Aerial crown-view tile of a tropical tree (Barro Colorado Island, Panama), acquired 20250715:
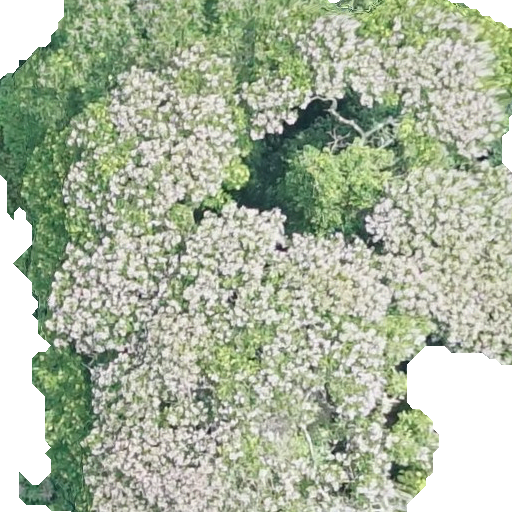
Species: Dipteryx oleifera
GBIF accepted scientific name: Dipteryx oleifera
Crown area: 417.892 m²